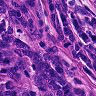
Metastatic tissue present: yes